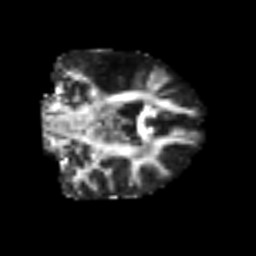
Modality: FA
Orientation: coronal
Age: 49
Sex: male
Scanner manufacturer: siemens
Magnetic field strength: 3 T
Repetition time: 6.1 s
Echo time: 0.101 s